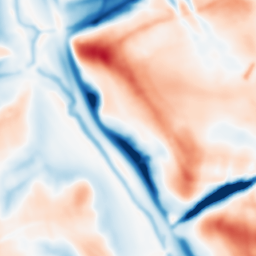
Category: multiscale
Decomposition family: dog_multiscale
Decomposition parameters: sigma_ratio: 2
n_scales: 3
base_sigma: 2
Upsampling method: regularized
Upsampling parameters: scale: 2
lambda_reg: 0.01
Upsampling scale: 2